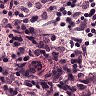
Metastatic tissue present: no